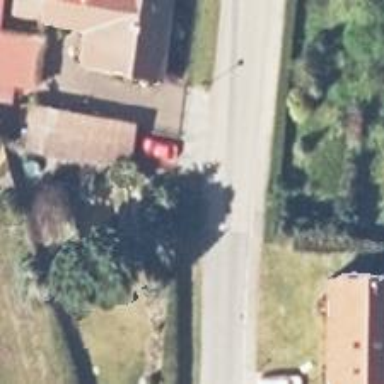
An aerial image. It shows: Asphalt road in residential area.